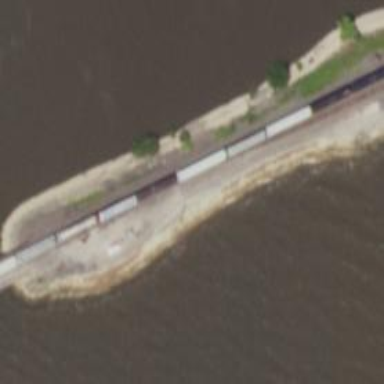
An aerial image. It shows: Railway siding with rails.